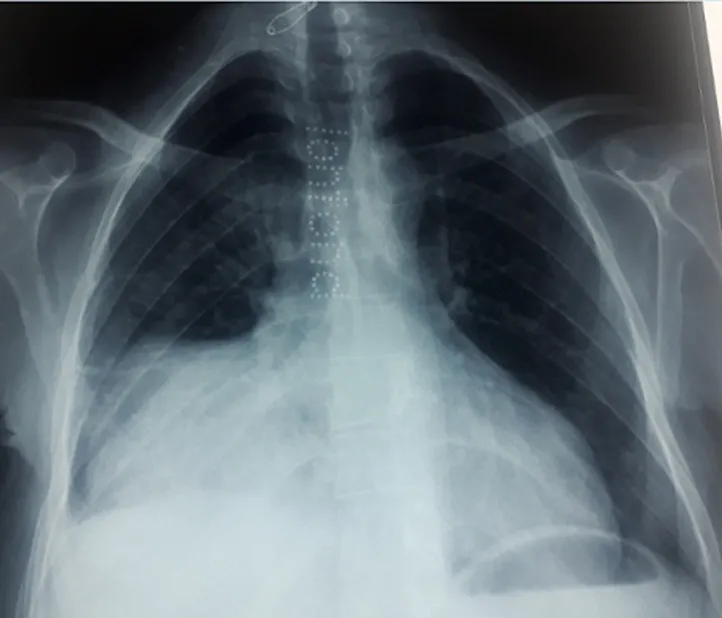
homogenous lesion in the right hemithorax extending from the hilum to the level of diaphragmatic dome; the medial border merged with the mediastinum with loss of the cardiac silhouette.
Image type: radiology (x_ray)